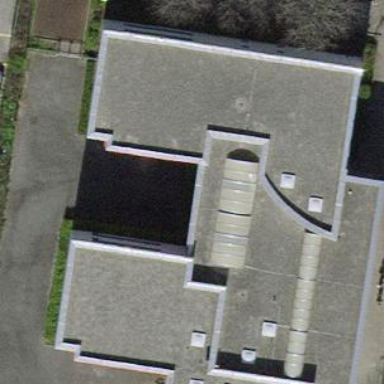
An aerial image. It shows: Flat-roofed school building.